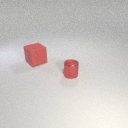
large red rubber cube to the left of small red metal cylinder